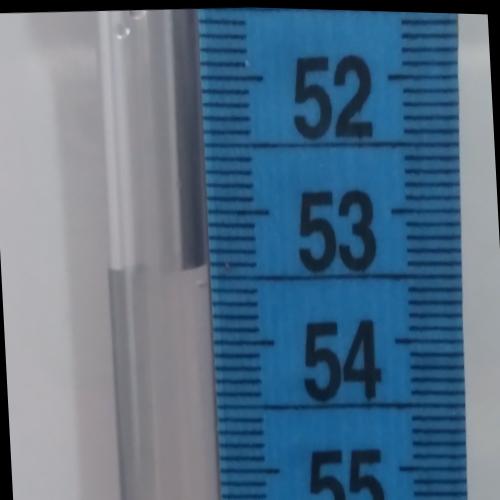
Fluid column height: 53.4 cm